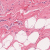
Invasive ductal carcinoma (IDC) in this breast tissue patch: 0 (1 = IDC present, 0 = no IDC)